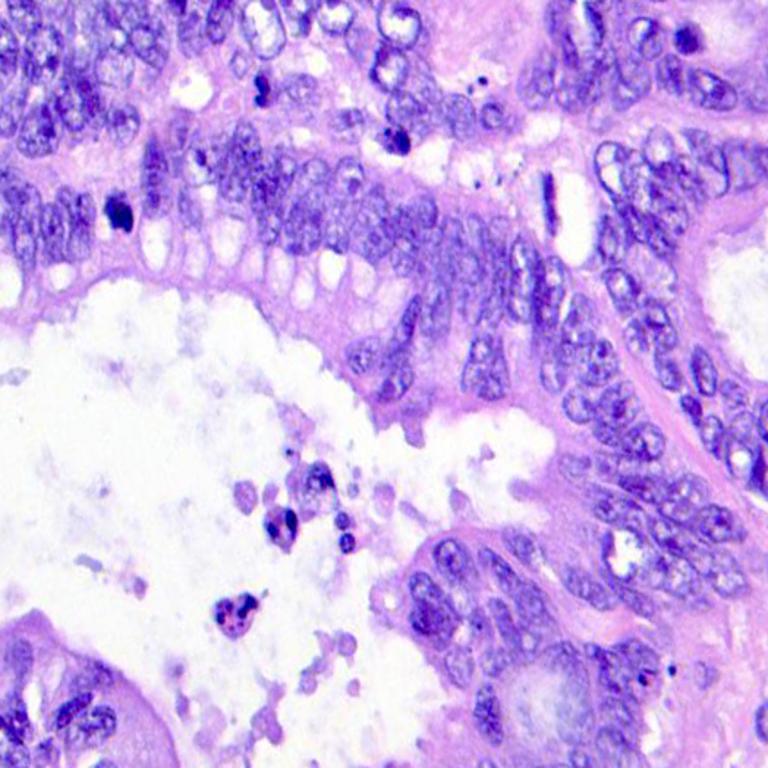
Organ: colon
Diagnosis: adenocarcinomas